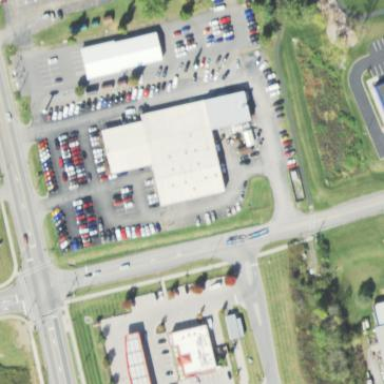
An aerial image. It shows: Building housing car shop.